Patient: sex F, age 59
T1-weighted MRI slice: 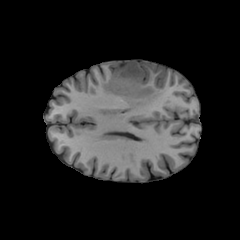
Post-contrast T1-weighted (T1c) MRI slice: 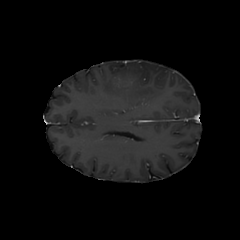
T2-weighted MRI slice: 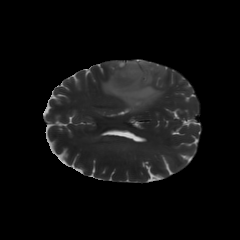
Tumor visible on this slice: yes
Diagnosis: Astrocytoma, IDH-mutant
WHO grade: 3